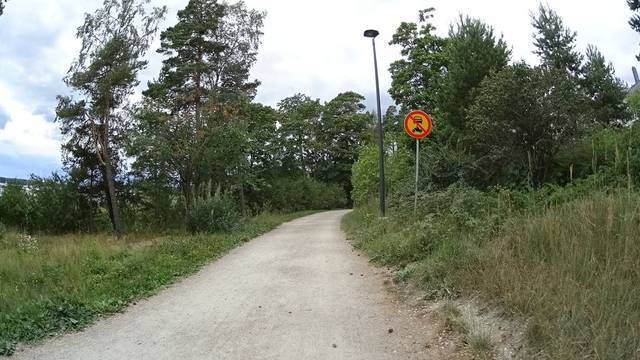
Region: Finland
Coordinates: 60.145, 24.743